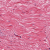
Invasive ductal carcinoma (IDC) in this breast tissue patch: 0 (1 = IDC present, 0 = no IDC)